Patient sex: M
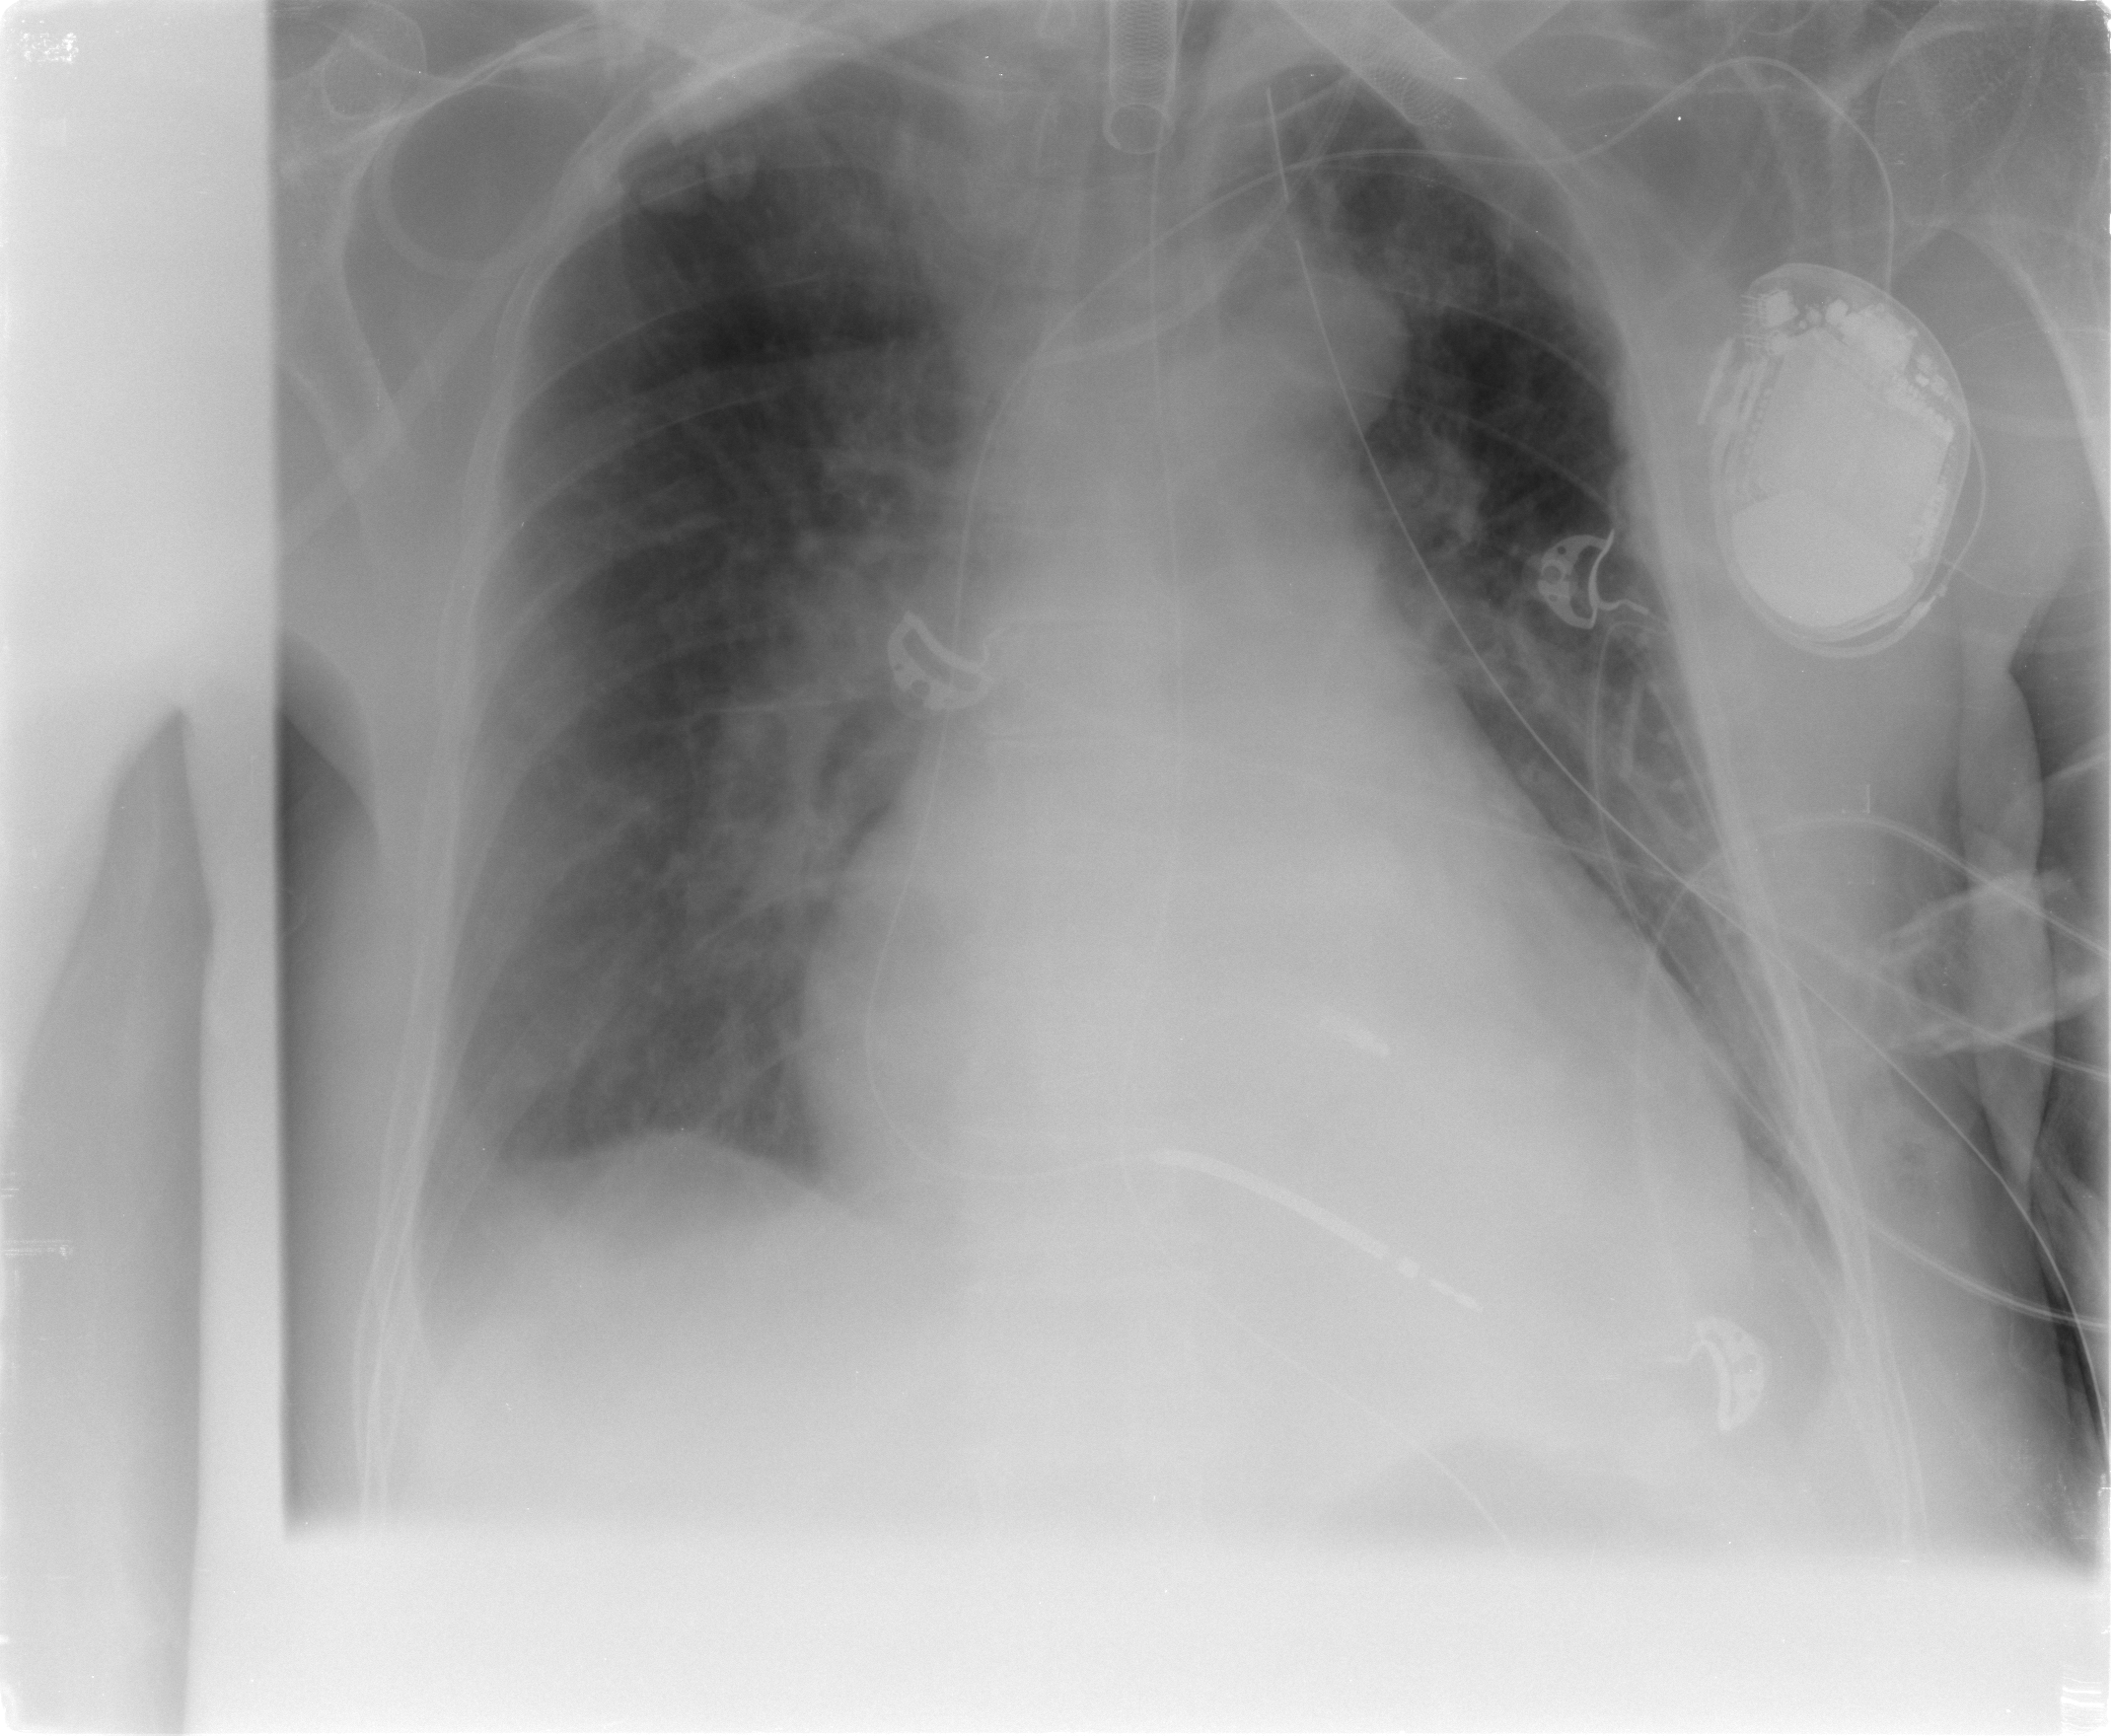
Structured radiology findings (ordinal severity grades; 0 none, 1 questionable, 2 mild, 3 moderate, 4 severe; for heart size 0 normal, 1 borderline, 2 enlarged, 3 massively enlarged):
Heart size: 2
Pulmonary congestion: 2
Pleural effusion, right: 2
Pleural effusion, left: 2
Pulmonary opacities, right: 2
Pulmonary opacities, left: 2
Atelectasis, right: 2
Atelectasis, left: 2